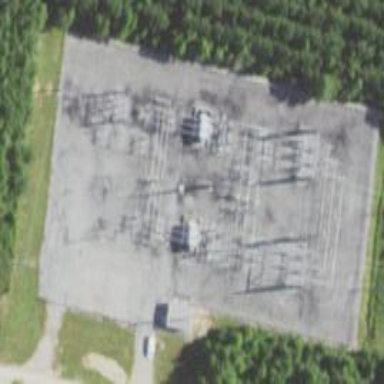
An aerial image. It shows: Substation protected by fence.